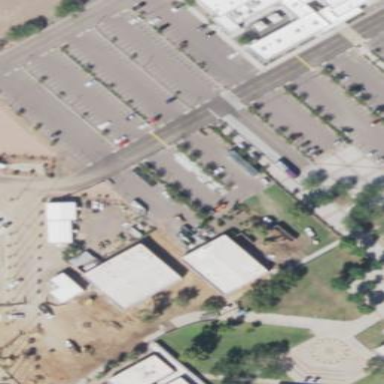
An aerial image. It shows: College building.